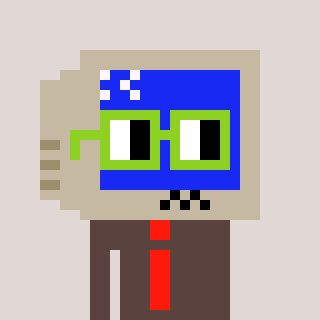
a pixel art character with square light green glasses, a old monitor-shaped head and a darkbrown-colored body on a warm background